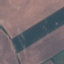
Label: AnnualCrop